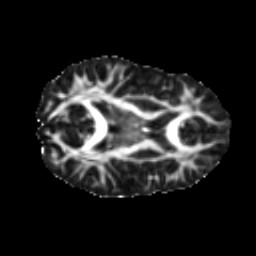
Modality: FA
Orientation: axial
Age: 17
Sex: male
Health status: ill
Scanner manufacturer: ge
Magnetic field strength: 3 T
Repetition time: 6.863 s
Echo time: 0.0808 s